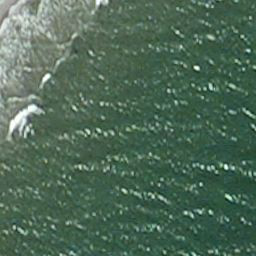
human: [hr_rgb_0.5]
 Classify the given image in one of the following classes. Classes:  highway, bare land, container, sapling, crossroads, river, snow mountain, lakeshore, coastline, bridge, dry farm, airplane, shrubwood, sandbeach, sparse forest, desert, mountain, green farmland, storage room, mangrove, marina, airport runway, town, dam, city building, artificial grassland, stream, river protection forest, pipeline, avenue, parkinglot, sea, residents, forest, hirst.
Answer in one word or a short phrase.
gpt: sea